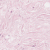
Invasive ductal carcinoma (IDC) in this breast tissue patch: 0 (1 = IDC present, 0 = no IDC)